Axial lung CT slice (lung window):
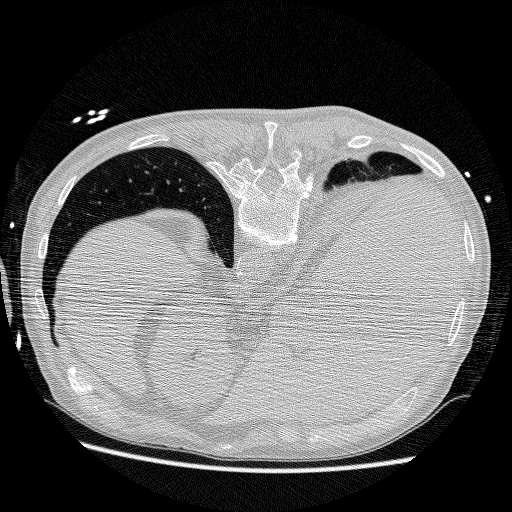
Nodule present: no